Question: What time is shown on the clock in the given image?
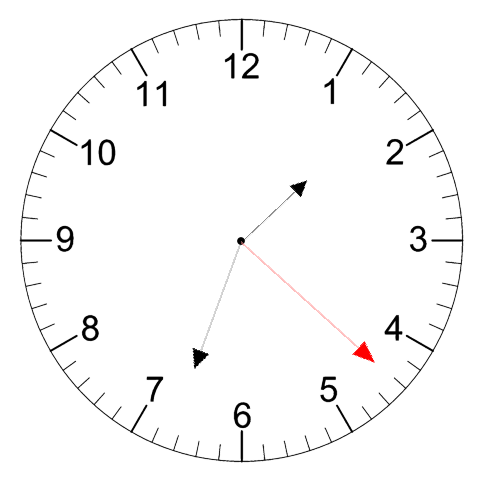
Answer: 01:33:22